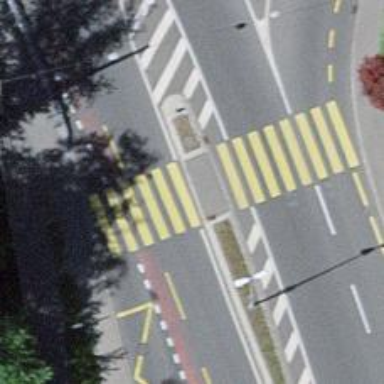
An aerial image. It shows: Footway with zebra crossing.